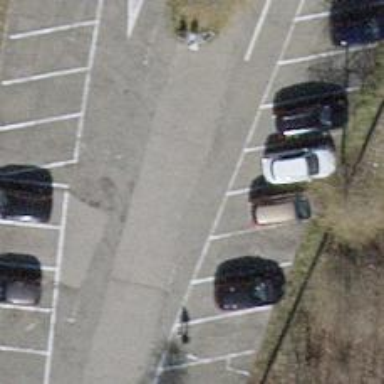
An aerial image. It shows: Asphalt parking aisle along service road.